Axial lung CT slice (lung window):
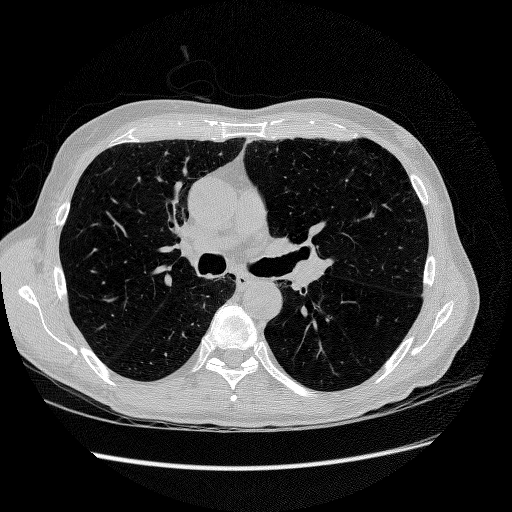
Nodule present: no